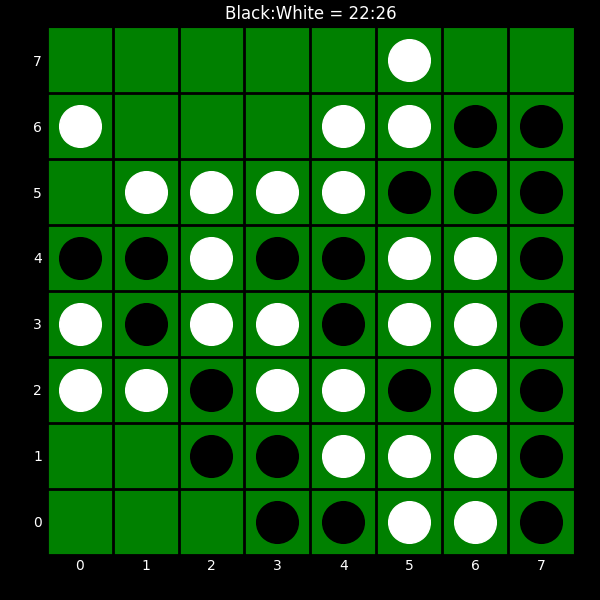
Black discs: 22
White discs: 26